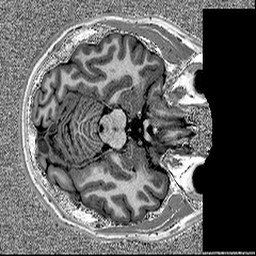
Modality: MP2RAGE
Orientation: axial
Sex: male